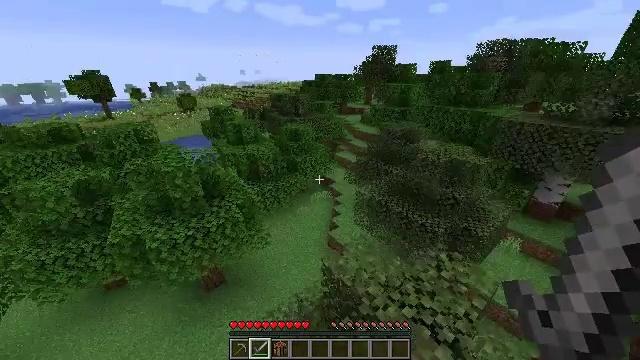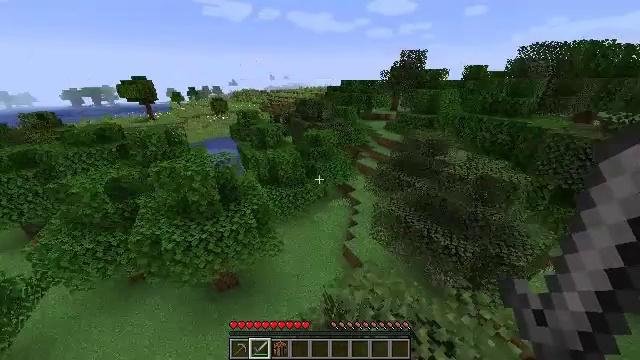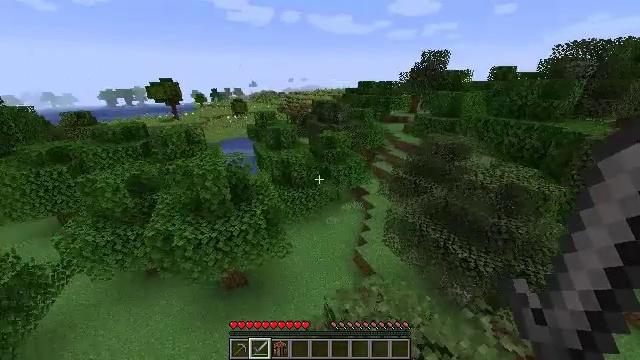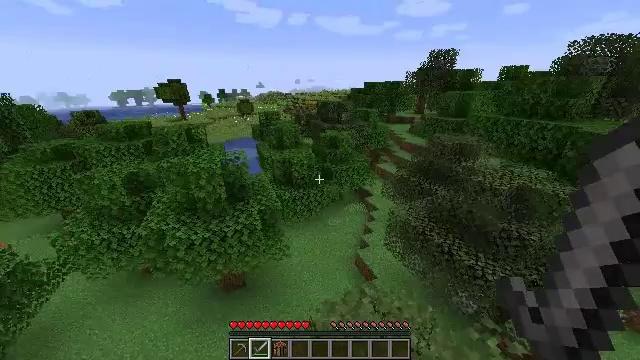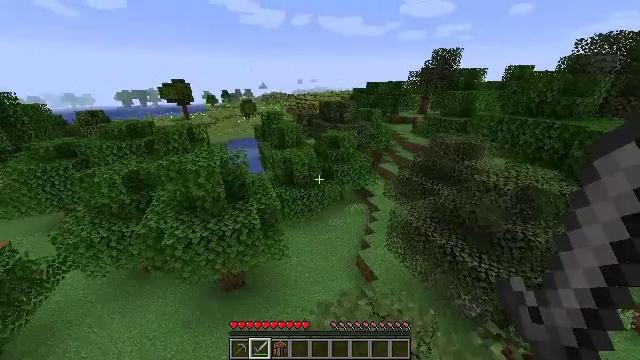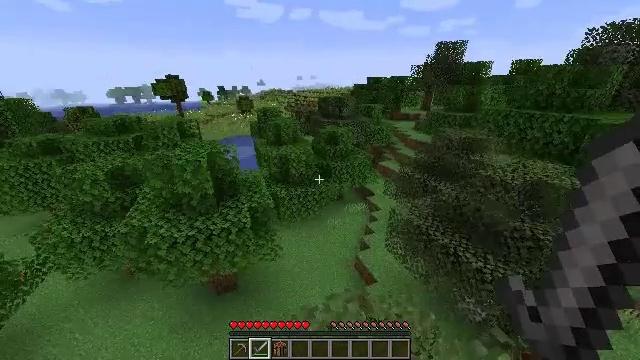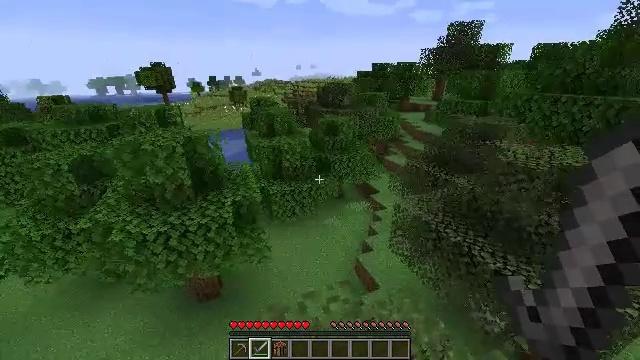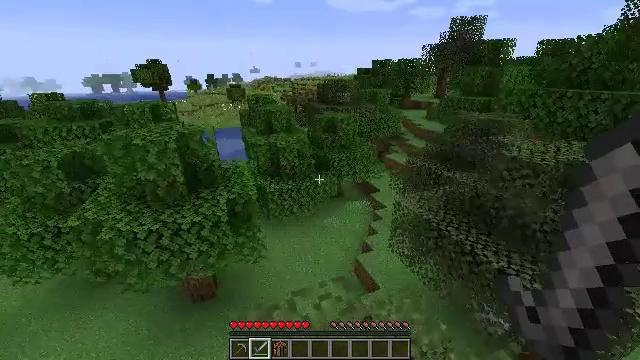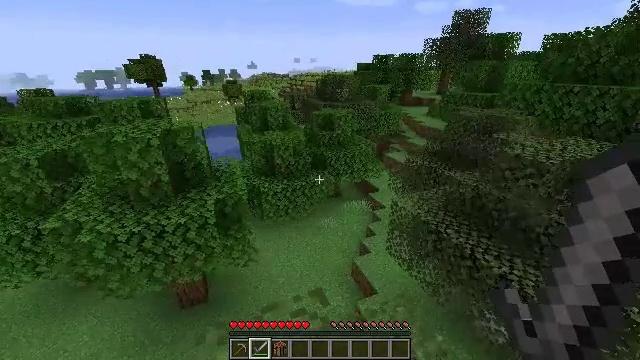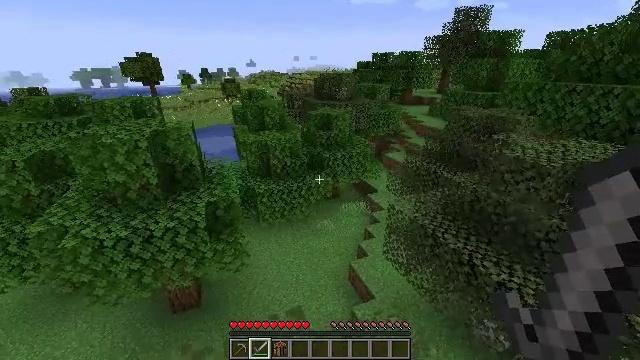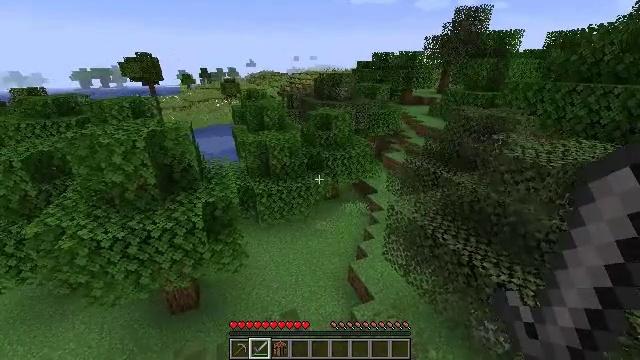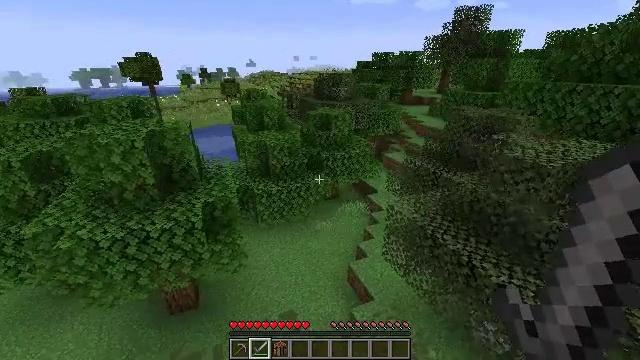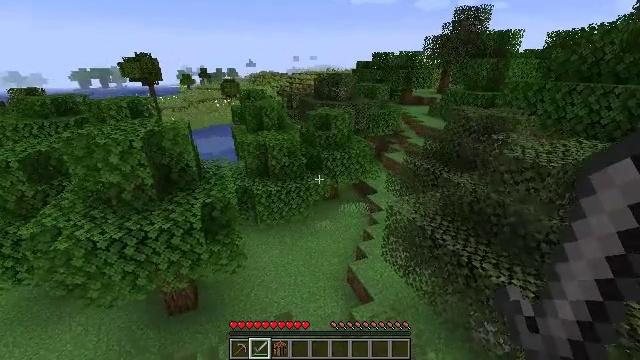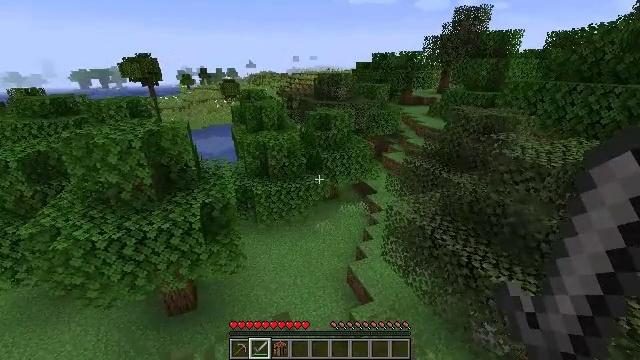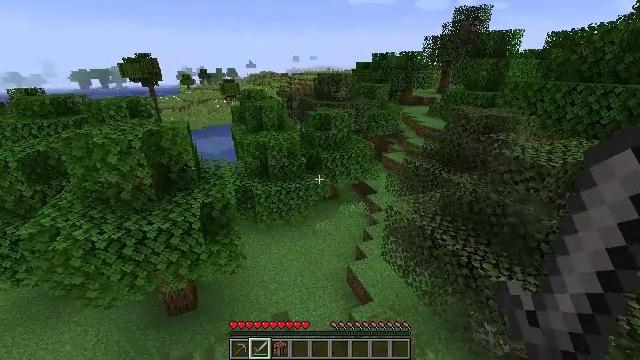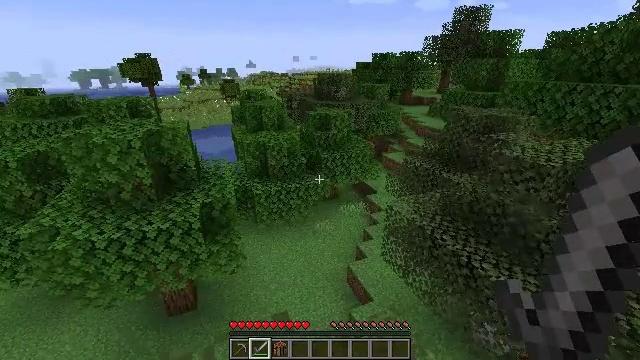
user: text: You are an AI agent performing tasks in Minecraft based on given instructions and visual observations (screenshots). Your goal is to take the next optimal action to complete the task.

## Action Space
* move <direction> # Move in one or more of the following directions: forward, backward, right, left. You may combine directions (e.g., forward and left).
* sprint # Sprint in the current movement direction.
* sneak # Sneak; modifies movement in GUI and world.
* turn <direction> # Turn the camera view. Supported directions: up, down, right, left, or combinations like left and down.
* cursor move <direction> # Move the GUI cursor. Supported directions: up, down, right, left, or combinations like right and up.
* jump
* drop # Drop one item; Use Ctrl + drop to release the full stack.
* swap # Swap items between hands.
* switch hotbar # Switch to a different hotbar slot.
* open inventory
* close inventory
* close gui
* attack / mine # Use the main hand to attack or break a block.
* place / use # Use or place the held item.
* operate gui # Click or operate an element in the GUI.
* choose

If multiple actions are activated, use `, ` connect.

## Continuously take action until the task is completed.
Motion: motion action
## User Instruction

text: Harvest birch leaves for decorations.
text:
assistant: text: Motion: move forward and move right, turn left and up
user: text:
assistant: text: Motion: move forward and move right, turn left
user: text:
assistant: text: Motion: move forward and move right, turn left
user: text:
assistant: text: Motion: move right
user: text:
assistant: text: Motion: no_op
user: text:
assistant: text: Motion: no_op
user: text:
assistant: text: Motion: no_op
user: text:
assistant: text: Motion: no_op
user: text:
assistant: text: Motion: no_op
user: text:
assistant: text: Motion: no_op
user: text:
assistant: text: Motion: no_op
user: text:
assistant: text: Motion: no_op
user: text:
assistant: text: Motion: no_op
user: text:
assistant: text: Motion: no_op
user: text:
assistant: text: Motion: no_op
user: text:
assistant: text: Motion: no_op
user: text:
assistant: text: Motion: no_op
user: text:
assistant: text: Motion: no_op
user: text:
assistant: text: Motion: no_op
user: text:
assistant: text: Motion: no_op
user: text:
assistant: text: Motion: no_op
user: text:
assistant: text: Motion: no_op
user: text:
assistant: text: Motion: no_op
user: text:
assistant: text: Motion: no_op
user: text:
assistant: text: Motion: no_op
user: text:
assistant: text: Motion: no_op
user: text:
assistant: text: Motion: no_op
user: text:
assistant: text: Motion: no_op
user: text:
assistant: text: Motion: no_op
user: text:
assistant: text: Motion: no_op